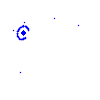
Particle: pion